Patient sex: F
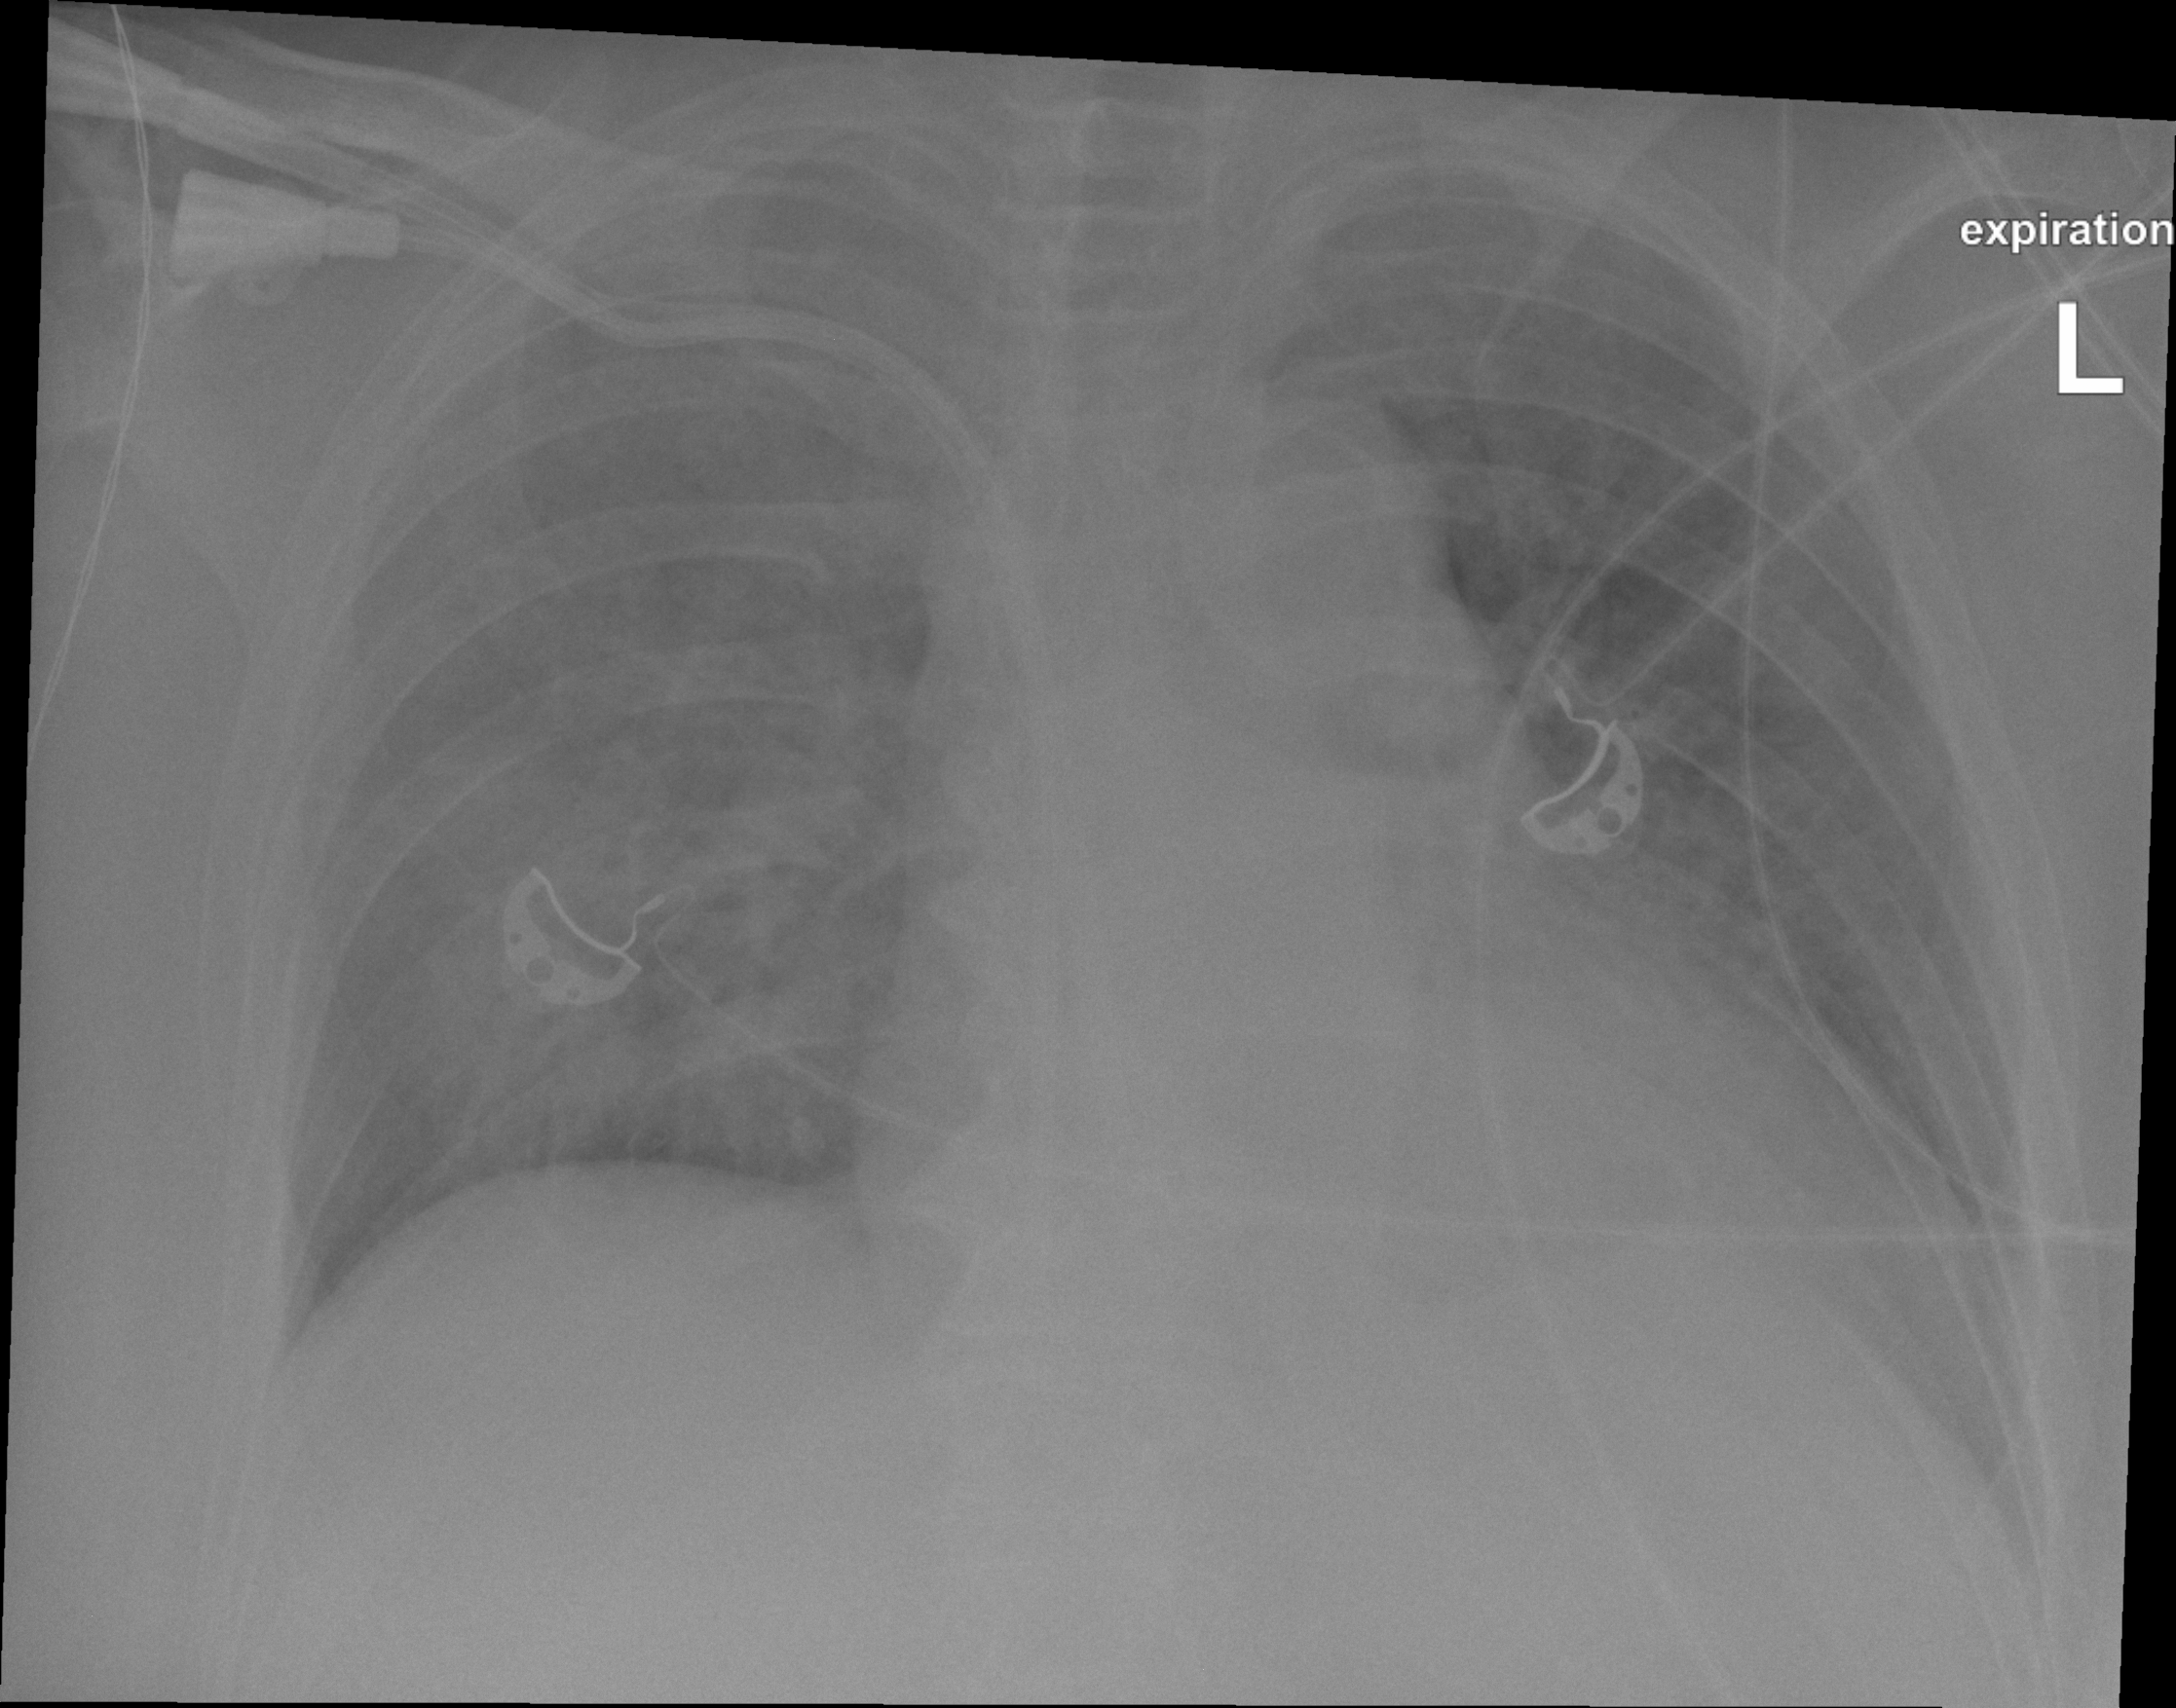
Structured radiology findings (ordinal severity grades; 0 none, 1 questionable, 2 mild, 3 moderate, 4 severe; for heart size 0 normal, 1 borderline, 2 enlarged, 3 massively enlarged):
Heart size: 2
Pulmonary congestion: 2
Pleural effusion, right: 0
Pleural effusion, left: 2
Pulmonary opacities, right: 3
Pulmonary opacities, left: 0
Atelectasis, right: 1
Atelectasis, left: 2